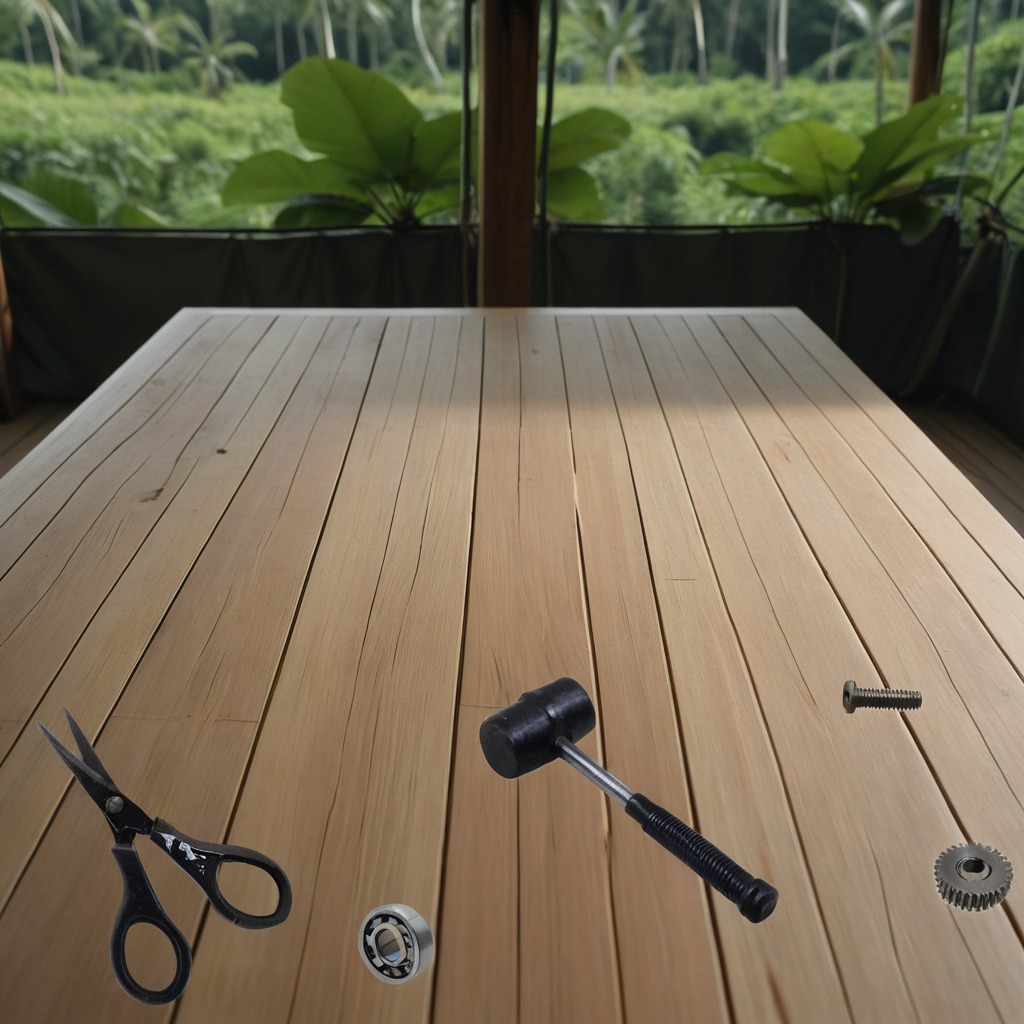
A metal ball bearing, a steel gear with teeth, a metal machine screw, a hammer, and a pair of scissors are lying on a wooden table inside a jungle field workshop tent.